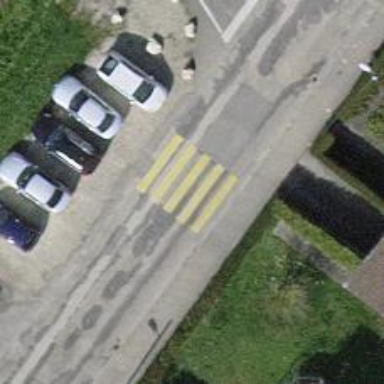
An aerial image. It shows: Footway crossing with marked asphalt surface.